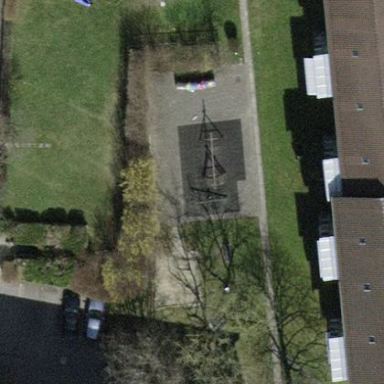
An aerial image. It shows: Playground area for leisure activities on the land.